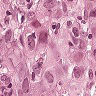
Metastatic tissue present: yes